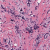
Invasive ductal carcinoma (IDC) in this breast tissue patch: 1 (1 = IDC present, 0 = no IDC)